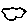
Label: cloud